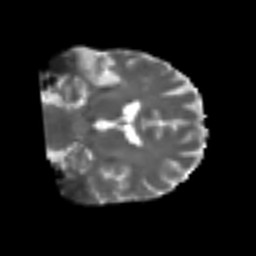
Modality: T2w
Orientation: coronal
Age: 47
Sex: male
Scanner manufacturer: siemens
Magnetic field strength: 3 T
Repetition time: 4.999 s
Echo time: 0.07946 s